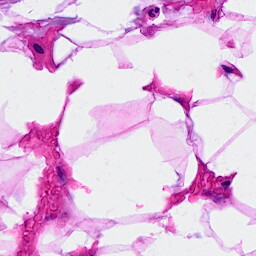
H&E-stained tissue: Breast